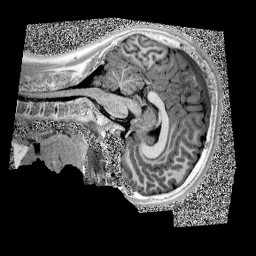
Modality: UNIT1
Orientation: sagittal
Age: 12
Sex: male
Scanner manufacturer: siemens
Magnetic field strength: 3 T
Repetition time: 4 s
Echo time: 0.00299 s